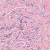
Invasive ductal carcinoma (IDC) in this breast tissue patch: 1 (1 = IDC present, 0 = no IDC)